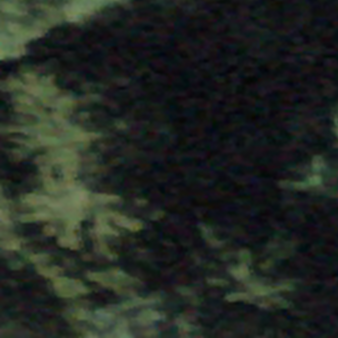
Label: other